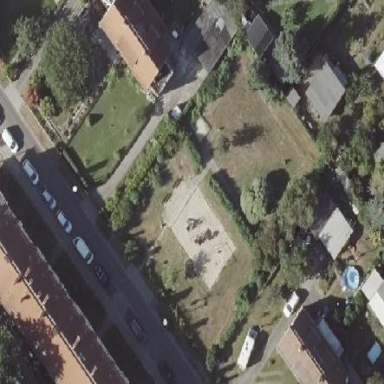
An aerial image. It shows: Playground area for leisure land.